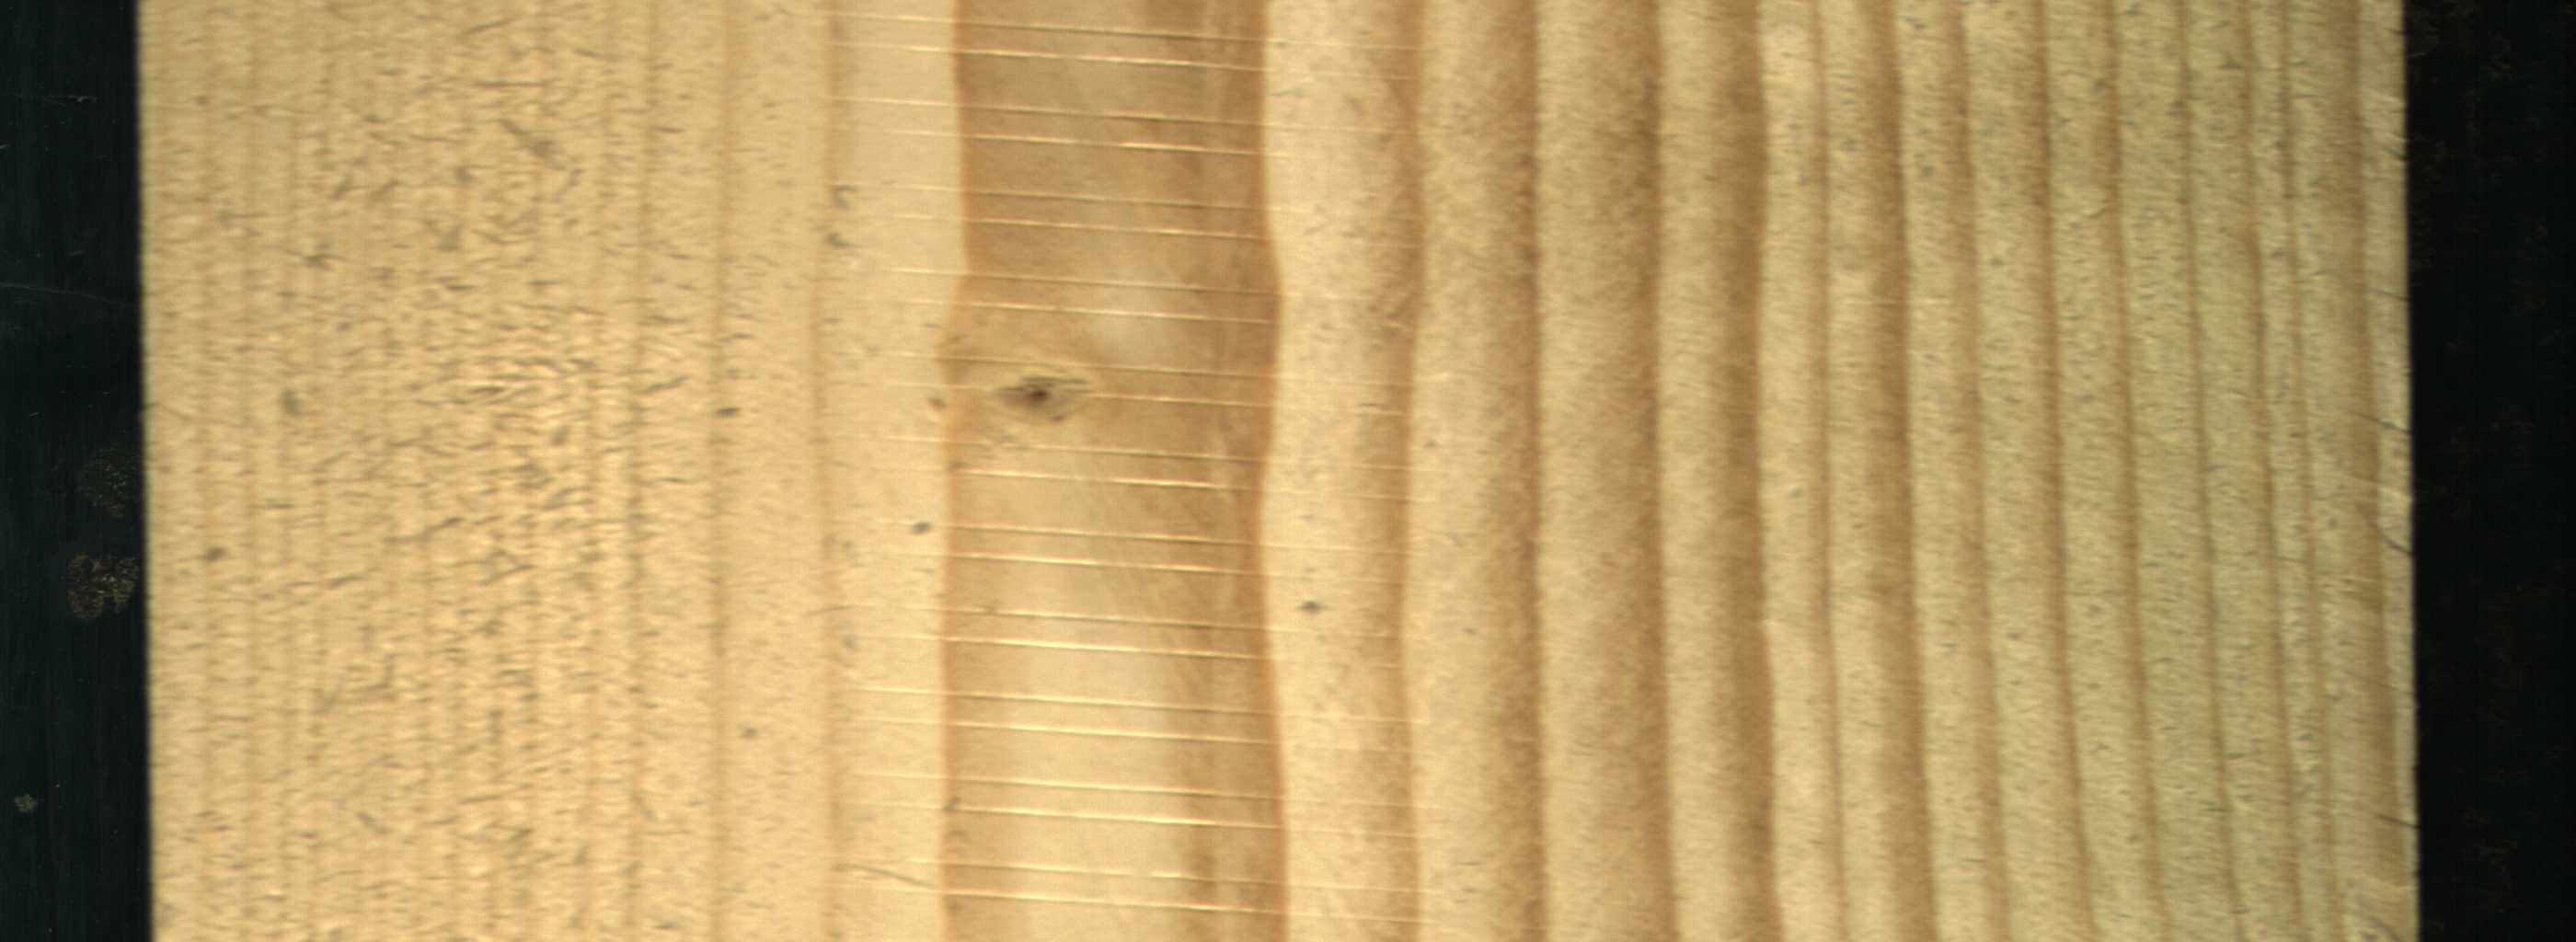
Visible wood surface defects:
Live_Knot